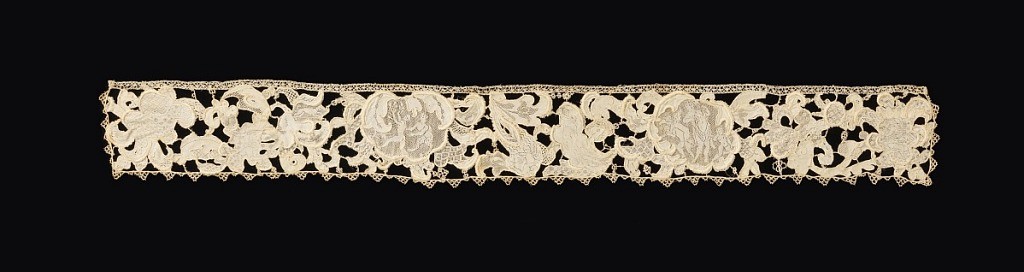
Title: Band
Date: late 17th–early 18th century
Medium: linen Technique: needle lace
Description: Plat point de Venise and inserted sections.